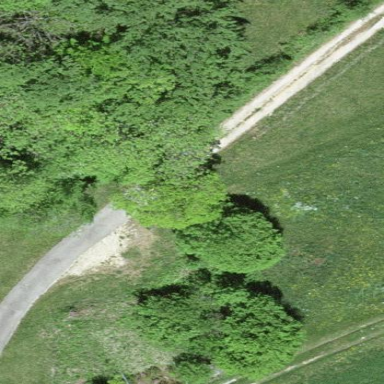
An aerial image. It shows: Forest with broadleaved trees that are deciduous.